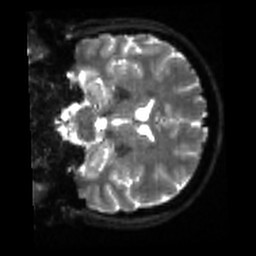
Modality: sbref
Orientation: coronal
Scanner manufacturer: siemens
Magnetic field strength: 3 T
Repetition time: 4 s
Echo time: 0.0594 s